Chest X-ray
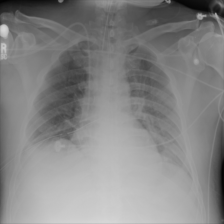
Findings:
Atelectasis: negative
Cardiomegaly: negative
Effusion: negative
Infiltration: negative
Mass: negative
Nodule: negative
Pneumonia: negative
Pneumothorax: negative
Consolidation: negative
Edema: negative
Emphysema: negative
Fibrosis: negative
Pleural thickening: negative
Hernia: negative